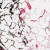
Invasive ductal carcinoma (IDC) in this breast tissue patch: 0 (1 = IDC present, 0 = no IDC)